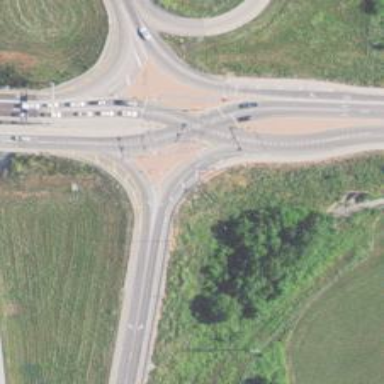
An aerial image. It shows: Motorway link at Diverging Diamond Interchange (DDI) junction.